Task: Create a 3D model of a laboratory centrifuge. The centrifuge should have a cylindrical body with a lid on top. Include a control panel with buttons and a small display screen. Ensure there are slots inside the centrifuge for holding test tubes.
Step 530:
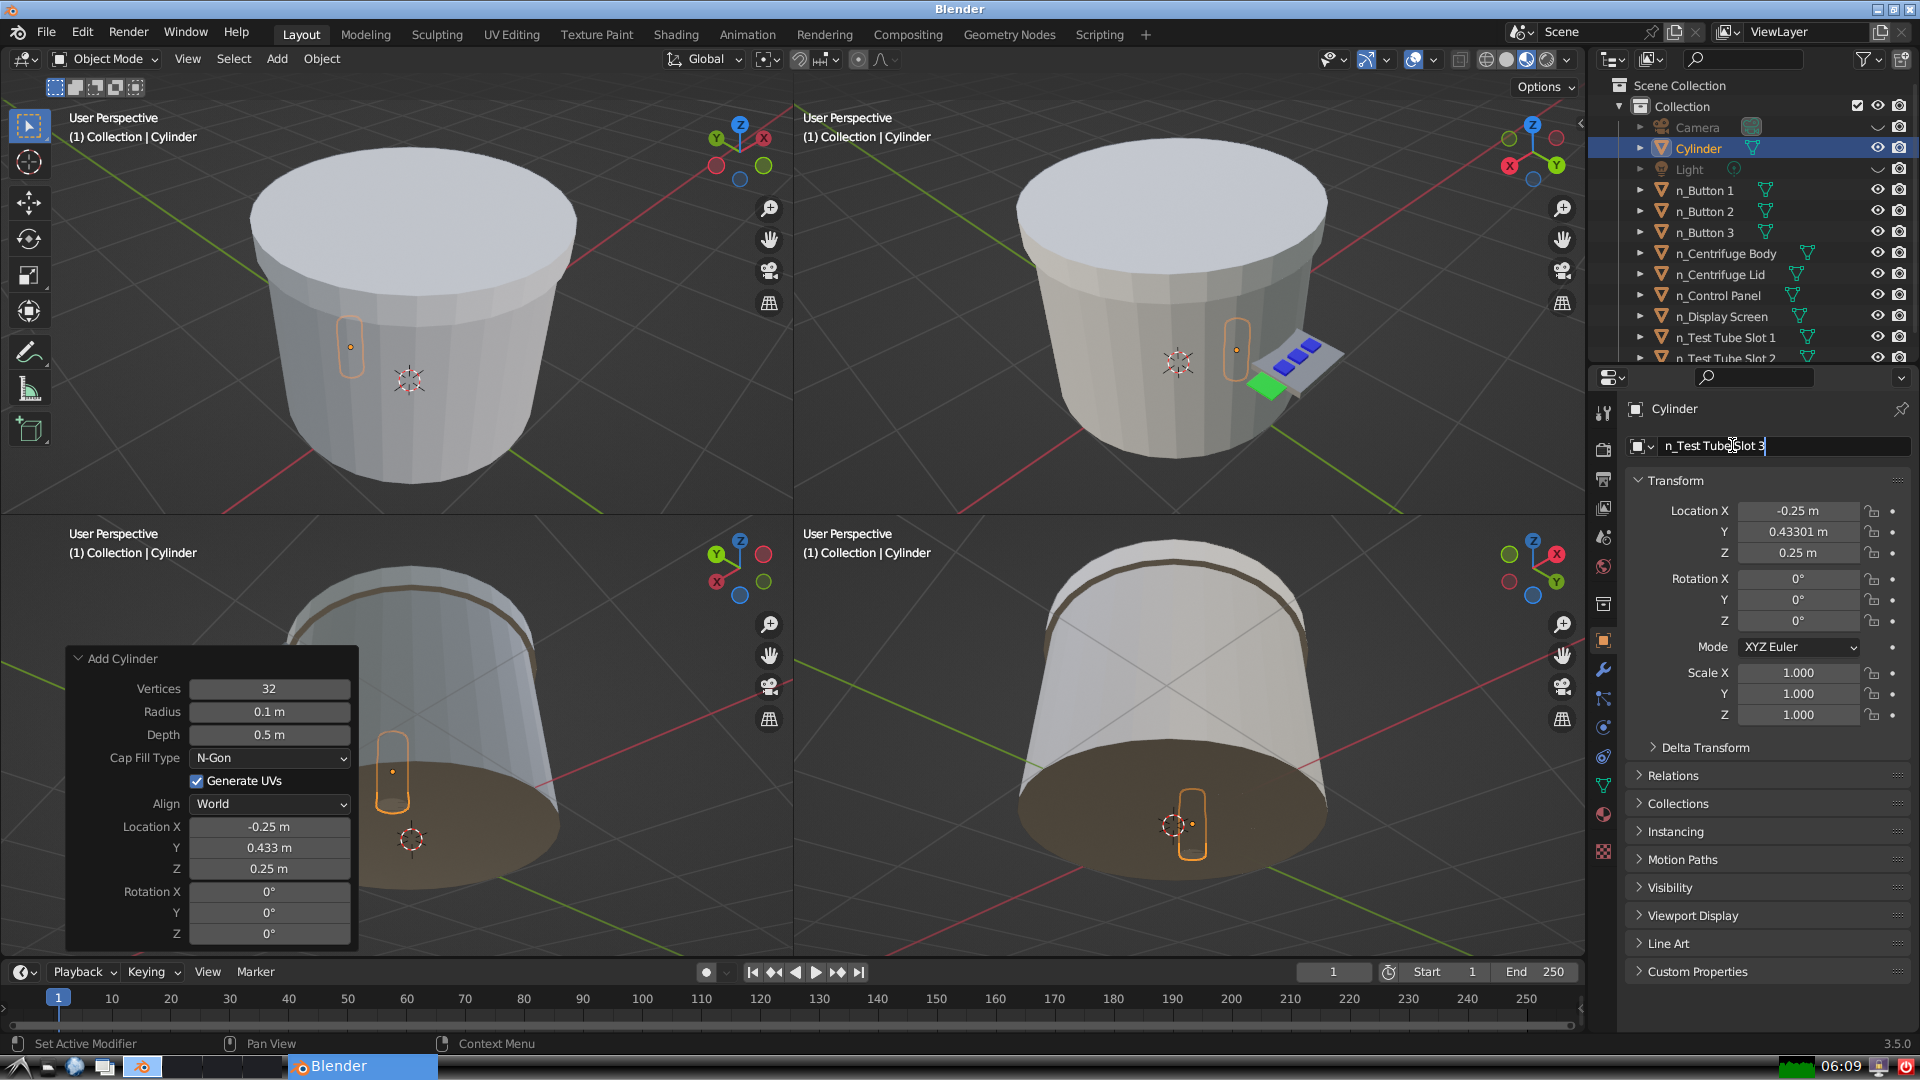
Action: {"key_press": ['Return']}